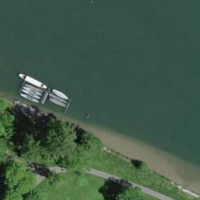
EUNIS habitat code: 15
Species observed at this site:
Fulica atra
Plantago media
Cygnus olor